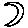
Label: moon